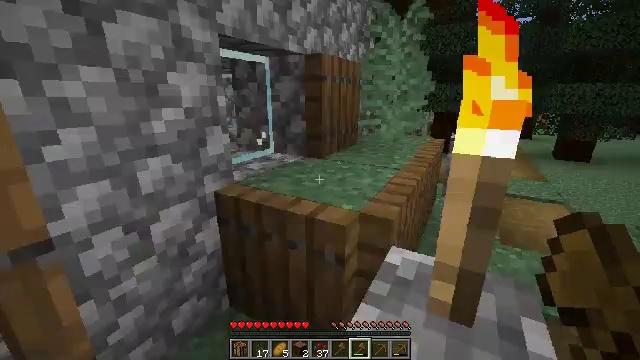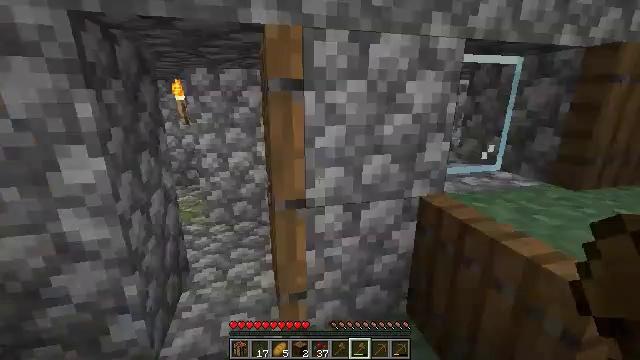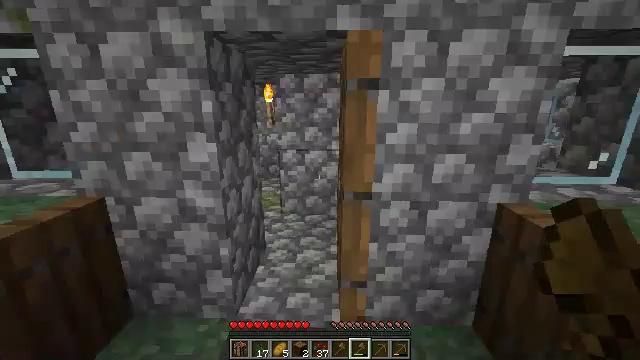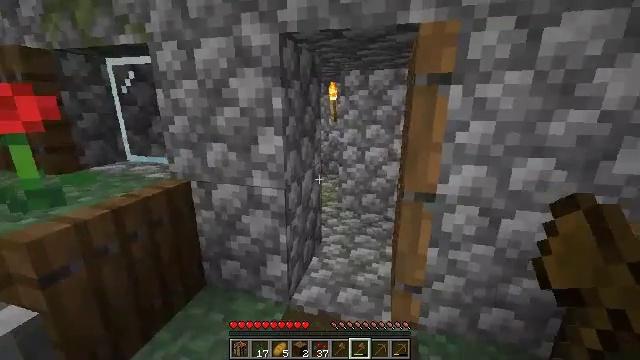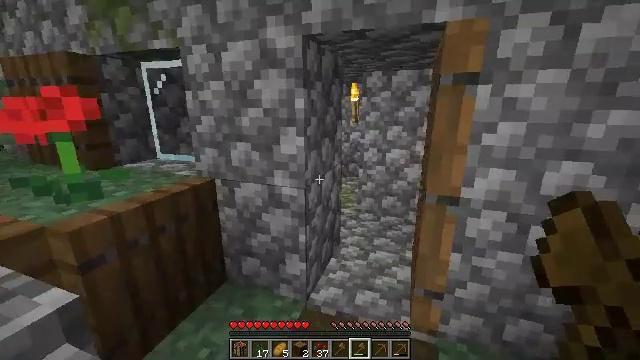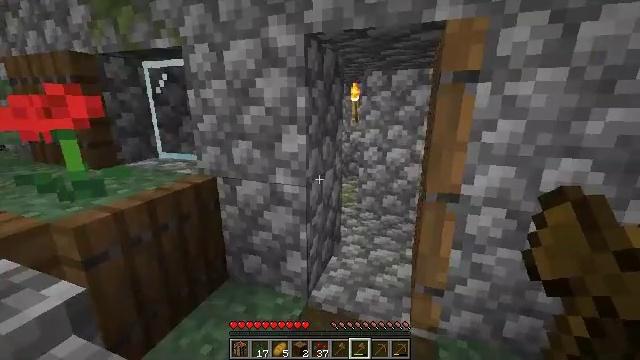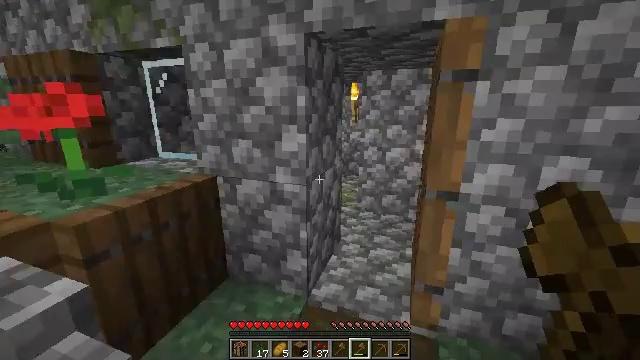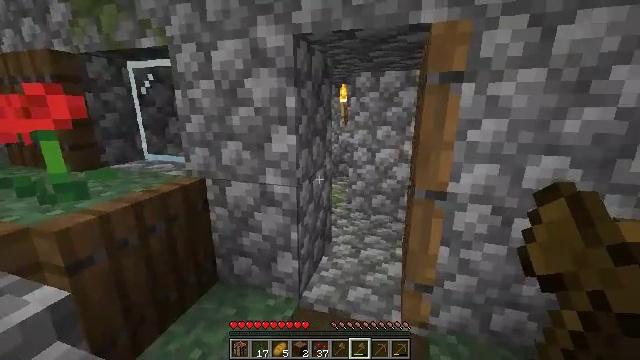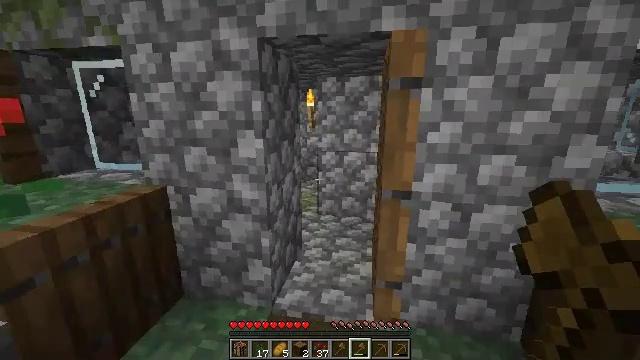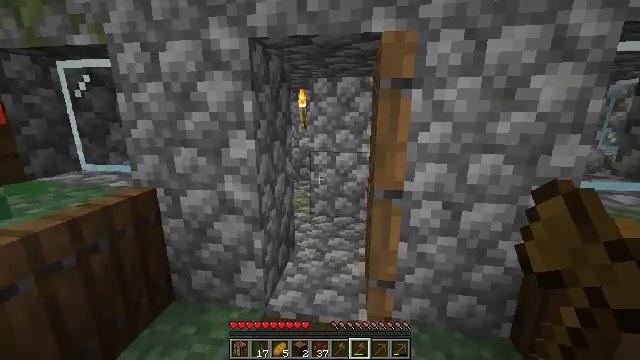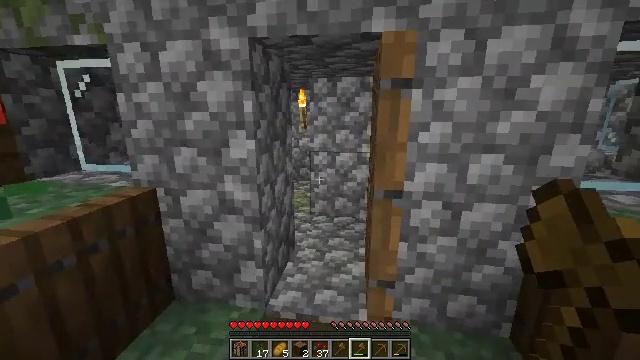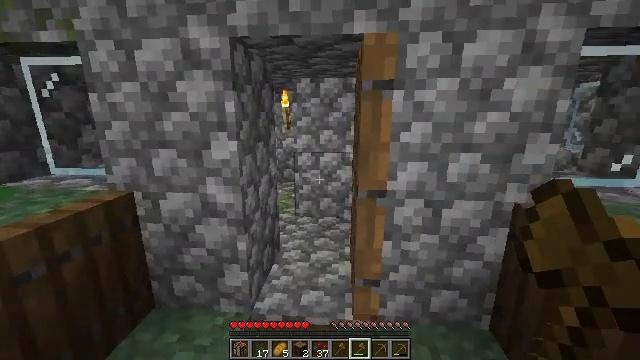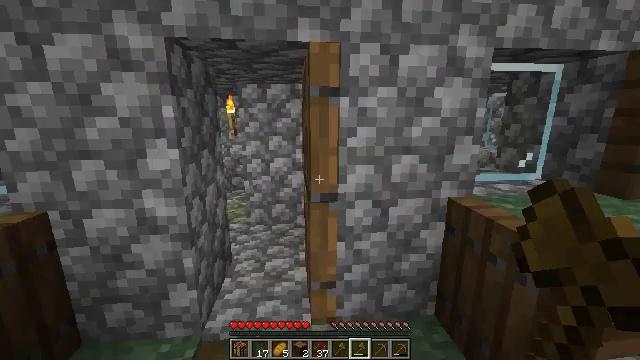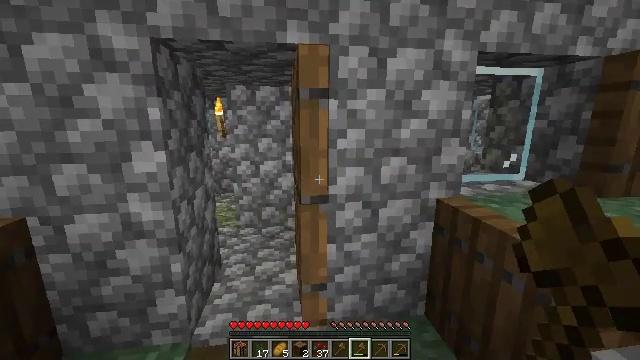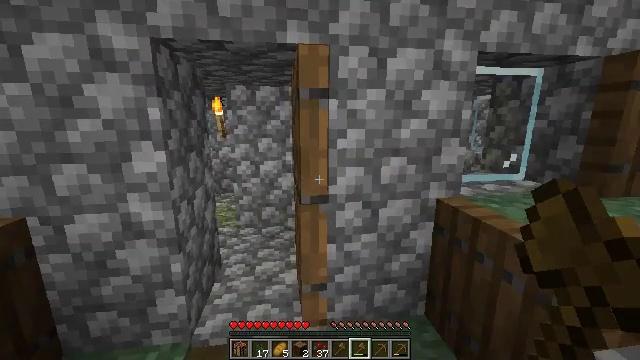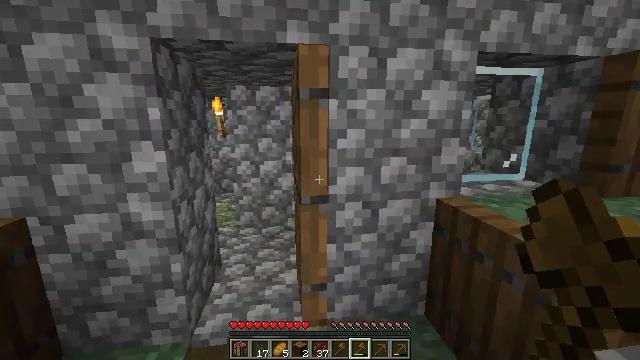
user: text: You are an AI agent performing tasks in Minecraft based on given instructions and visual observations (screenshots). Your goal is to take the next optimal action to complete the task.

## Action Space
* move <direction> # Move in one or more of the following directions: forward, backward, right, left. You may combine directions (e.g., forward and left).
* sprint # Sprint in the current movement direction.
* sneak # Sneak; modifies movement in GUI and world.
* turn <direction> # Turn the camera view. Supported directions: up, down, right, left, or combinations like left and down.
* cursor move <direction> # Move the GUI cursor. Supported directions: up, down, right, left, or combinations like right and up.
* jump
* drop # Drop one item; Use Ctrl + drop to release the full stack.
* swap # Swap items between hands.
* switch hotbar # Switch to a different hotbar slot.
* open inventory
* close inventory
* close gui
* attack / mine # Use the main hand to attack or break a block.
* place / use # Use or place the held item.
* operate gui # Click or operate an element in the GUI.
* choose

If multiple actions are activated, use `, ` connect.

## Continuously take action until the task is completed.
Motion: motion action
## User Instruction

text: Attack the pumpkin to gather it.
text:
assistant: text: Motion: move right, turn left and up
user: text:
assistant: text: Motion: move right, turn left
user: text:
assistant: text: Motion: turn left
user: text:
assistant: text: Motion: turn left
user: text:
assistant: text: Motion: no_op
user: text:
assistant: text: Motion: no_op
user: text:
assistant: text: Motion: turn right
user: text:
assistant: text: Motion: turn right
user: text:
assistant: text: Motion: turn right
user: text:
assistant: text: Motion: no_op
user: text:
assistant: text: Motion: turn right
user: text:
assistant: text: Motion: turn right and up
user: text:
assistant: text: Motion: turn right
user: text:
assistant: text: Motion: no_op
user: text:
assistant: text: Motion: no_op
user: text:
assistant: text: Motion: move left
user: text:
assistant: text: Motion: move forward and move left
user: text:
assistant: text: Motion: move forward and move left
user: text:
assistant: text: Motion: move forward and move left
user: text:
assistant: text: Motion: move forward
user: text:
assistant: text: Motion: use / place
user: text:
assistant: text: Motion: use / place
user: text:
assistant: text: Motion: use / place
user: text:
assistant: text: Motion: use / place
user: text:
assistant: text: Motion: turn right
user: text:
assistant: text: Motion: turn right
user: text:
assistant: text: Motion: no_op
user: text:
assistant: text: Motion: turn right
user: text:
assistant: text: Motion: turn right and up
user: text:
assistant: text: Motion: use / place